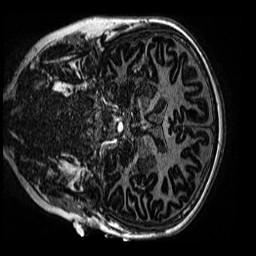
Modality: MP2RAGE
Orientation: coronal
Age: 12
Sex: female
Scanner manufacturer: siemens
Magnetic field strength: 3 T
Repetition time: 4 s
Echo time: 0.00299 s